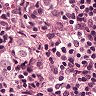
Metastatic tissue present: yes